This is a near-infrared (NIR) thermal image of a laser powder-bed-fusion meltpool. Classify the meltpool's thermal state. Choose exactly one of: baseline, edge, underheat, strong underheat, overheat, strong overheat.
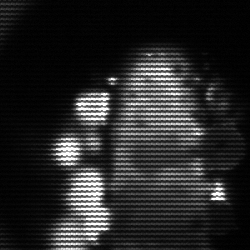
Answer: strong underheat